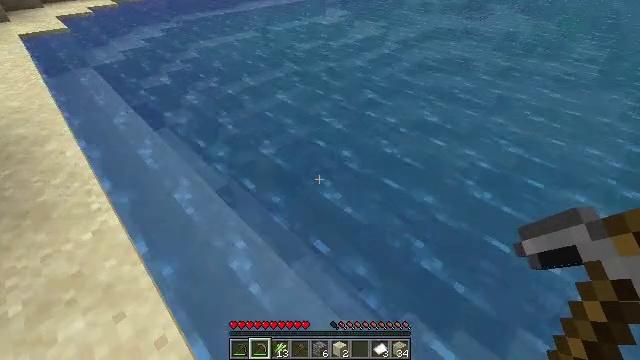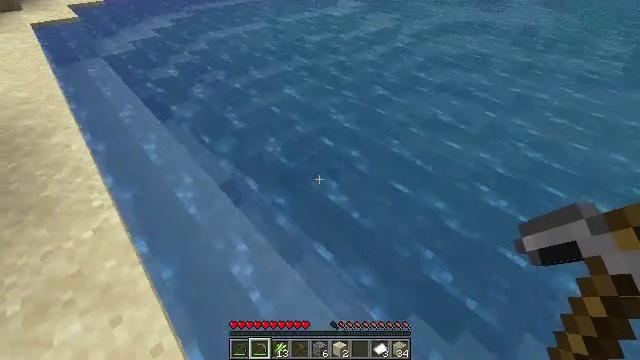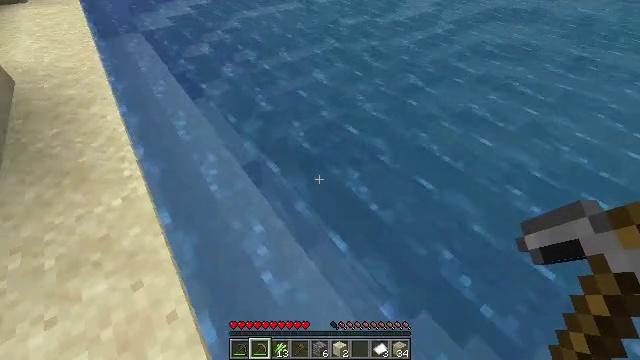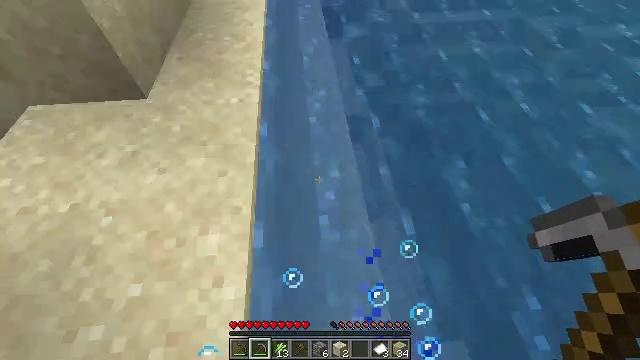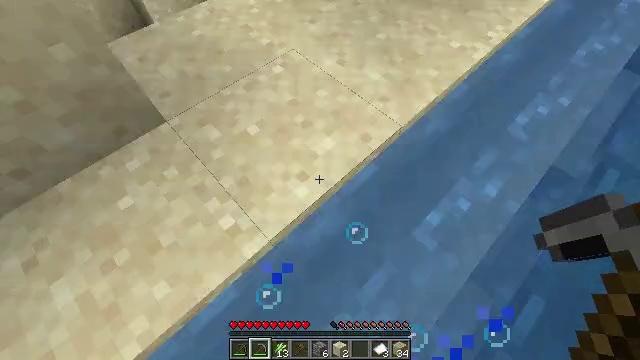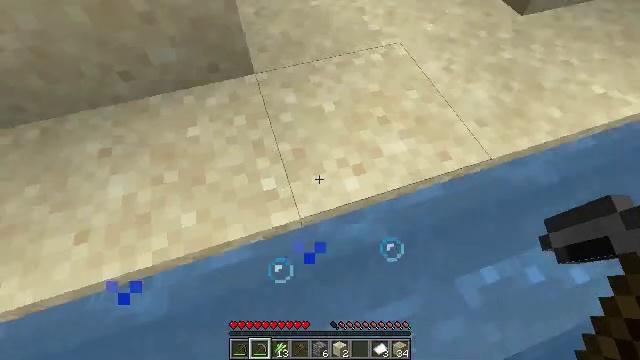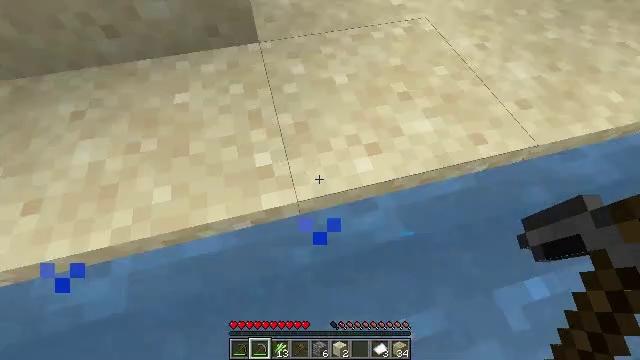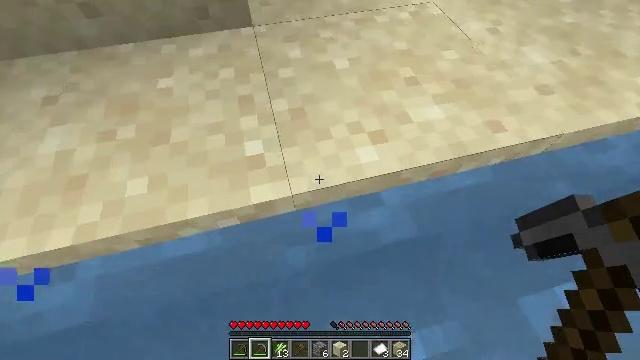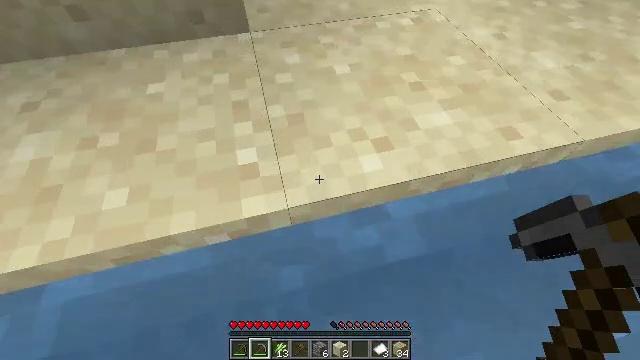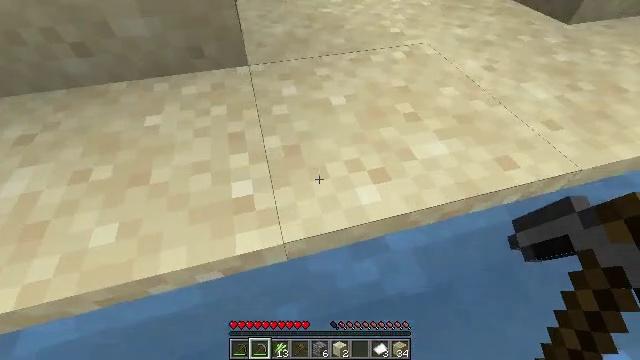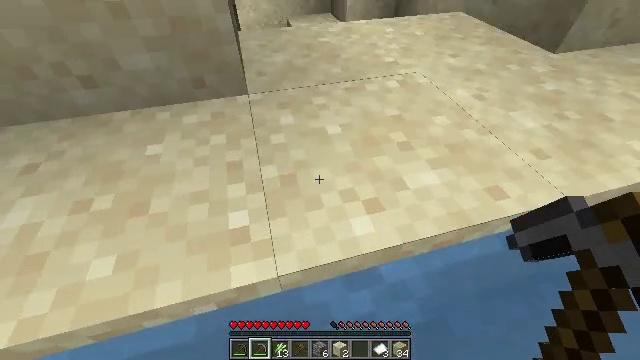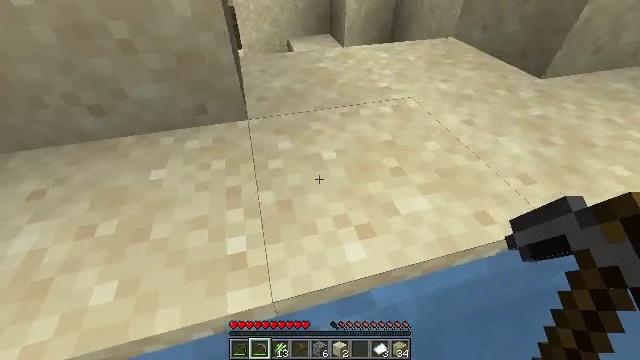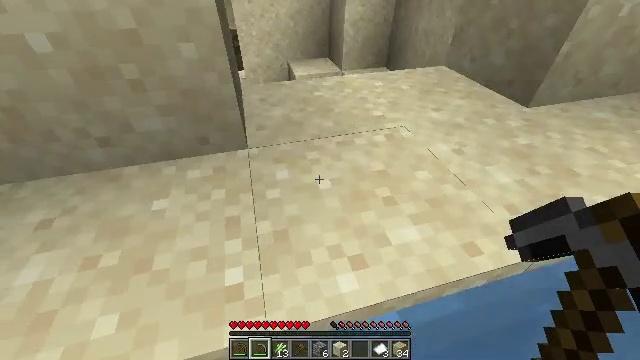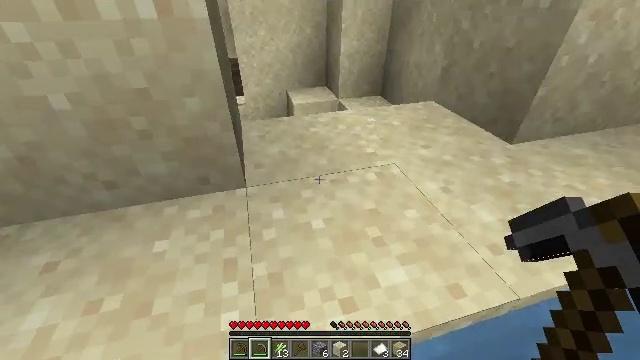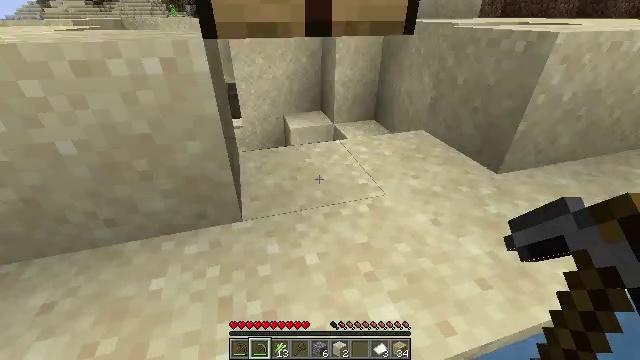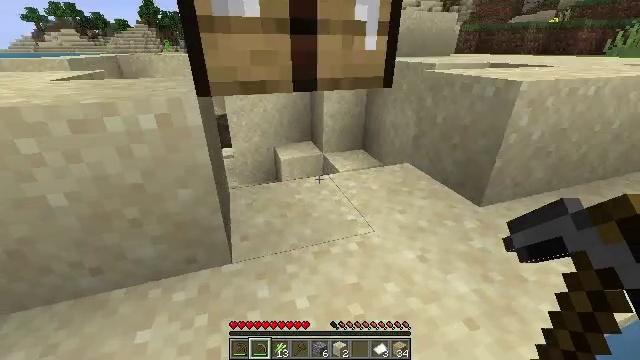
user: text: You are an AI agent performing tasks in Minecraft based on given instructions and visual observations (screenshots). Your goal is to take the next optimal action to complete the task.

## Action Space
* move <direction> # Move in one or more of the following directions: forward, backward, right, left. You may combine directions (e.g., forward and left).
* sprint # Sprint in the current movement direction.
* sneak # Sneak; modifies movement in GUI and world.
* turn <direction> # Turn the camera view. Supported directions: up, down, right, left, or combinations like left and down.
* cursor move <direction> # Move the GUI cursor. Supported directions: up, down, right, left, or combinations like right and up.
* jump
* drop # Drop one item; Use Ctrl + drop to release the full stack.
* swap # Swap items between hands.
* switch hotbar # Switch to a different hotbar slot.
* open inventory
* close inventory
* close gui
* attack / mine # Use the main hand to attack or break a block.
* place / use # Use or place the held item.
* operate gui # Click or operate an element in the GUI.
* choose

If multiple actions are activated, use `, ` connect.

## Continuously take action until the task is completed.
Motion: motion action
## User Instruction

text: Construct a birch boat on the crafting table.
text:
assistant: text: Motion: turn left and down
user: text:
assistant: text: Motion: turn left and down
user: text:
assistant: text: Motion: turn left and down
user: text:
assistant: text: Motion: turn left and down
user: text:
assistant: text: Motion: turn left
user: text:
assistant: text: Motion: move forward, turn left and up
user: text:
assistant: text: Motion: move forward
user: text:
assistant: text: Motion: move forward, turn up
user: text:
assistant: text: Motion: move forward, turn up, jump
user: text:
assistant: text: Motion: move forward, turn up, jump
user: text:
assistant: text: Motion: move forward, turn up, jump
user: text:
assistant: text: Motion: move forward, turn up, jump
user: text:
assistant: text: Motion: move forward, turn up, jump
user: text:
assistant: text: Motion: move forward, turn up, jump
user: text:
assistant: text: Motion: move forward, turn right and up, jump
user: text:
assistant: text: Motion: move forward, turn right and up, jump
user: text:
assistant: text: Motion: move forward, turn right and up, jump
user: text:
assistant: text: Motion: move forward, turn right and up, jump
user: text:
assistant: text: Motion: move forward, turn right and up, jump
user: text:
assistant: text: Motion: move forward, turn right, jump
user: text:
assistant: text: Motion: move forward
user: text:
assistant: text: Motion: no_op
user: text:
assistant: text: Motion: no_op
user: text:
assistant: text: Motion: no_op
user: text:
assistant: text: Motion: no_op
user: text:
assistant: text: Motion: turn left and down
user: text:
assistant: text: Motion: turn left and down
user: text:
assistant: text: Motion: turn left and down
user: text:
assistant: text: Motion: no_op
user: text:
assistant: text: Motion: no_op